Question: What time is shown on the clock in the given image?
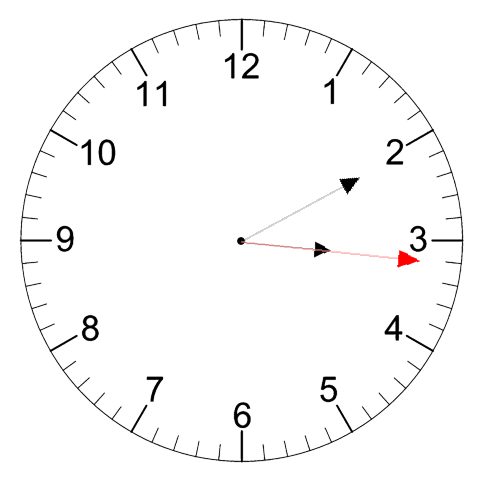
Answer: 03:10:16